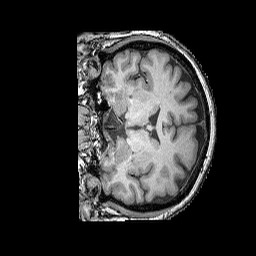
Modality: T1w
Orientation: coronal
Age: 62
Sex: female
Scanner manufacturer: siemens
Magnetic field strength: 3 T
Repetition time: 2.25 s
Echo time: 0.00415 s